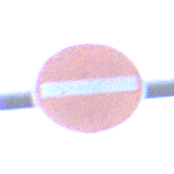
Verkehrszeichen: VerbotDerEinfahrt
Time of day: SunriseSunset
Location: Outdoor (Nature)
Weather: PartlyCloudy
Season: NotSpecified
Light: Natural